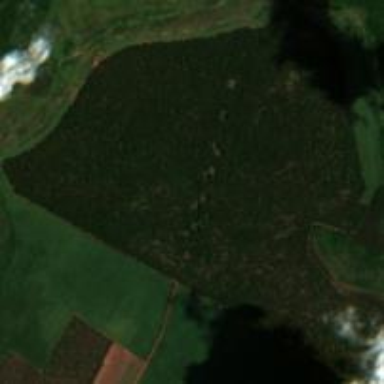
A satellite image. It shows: Forest with broadleaved trees.